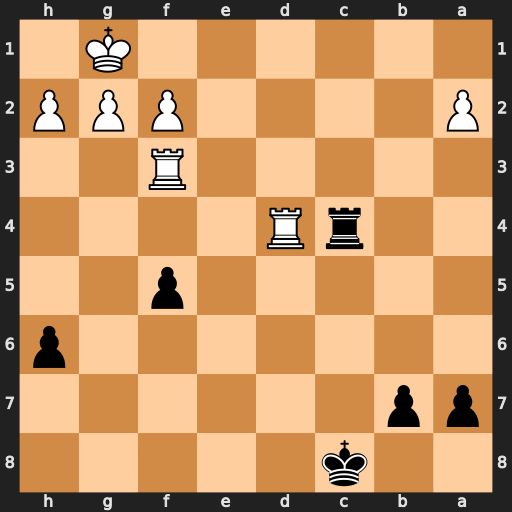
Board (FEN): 2k5/pp6/7p/5p2/2rR4/5R2/P4PPP/6K1
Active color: b
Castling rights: -
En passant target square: -
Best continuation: Rc1+ Rd1 Rxd1#